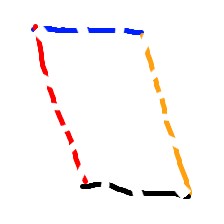
Shape: parallelogram